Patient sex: M
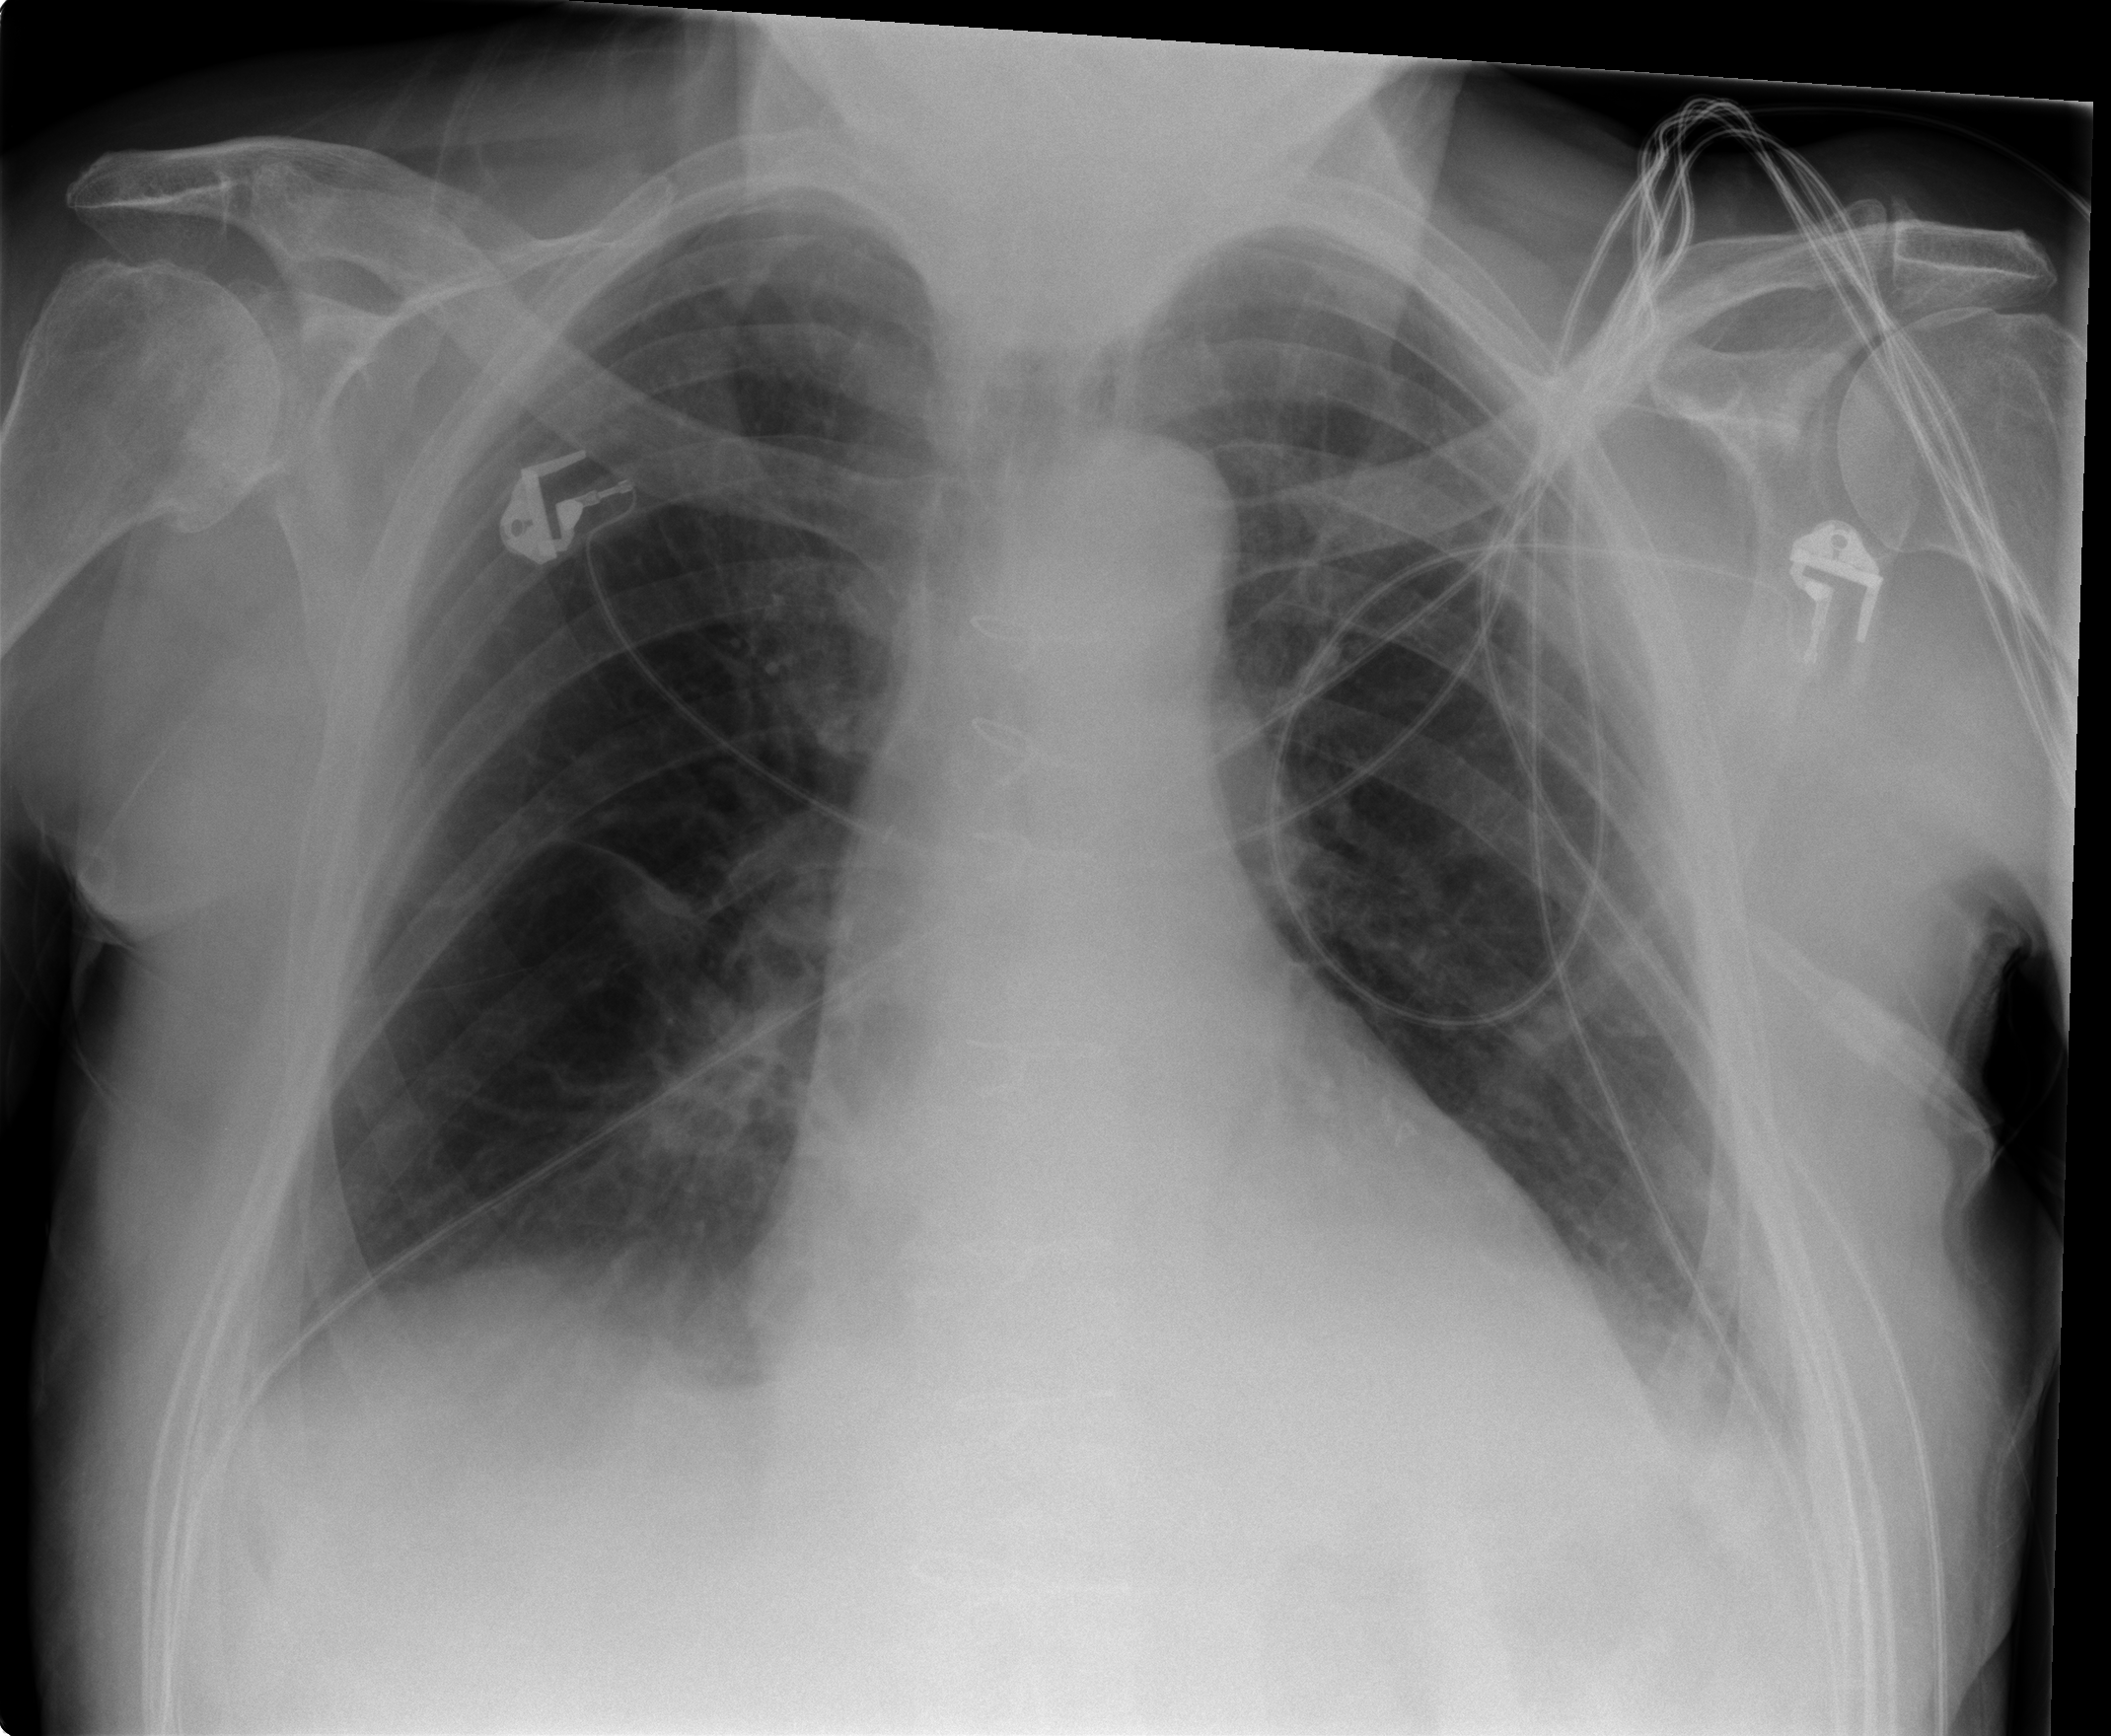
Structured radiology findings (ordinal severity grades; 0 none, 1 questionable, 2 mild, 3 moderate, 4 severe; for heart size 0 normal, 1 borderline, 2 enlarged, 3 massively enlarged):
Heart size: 2
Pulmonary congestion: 0
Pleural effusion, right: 2
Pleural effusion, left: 2
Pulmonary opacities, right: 0
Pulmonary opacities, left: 0
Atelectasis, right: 2
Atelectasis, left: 1